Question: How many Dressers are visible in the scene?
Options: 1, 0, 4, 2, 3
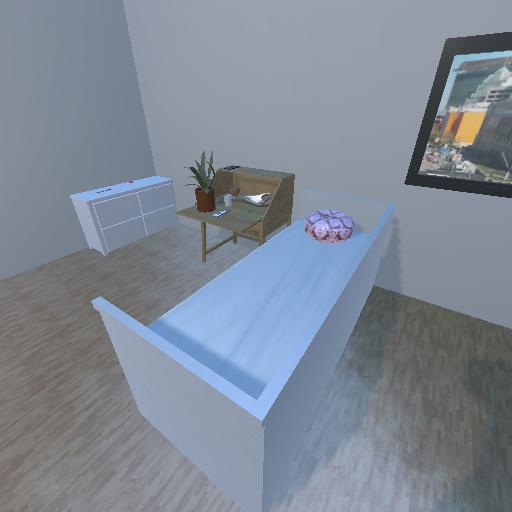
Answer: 1